Question: I have a simple QTreeView with a QFileSystemModel pointing to the root directory:
'''
#include "mainwindow.h"
#include <QApplication>
#include <QFileSystemModel>
#include <QtGui/QApplication>
#include <QtGui>
#include <QTreeView>
int main(int argc, char *argv[])
{
QApplication a(argc, argv);
QFileSystemModel *model = new QFileSystemModel;
QString dir("/");
model->setRootPath(dir);
QTreeView *tree = new QTreeView();
tree->setModel(model);
tree->setRootIndex(model->index((dir)));
tree->show();
return a.exec();
}
'''
It displays something like this:

The item I have selected above is '/usr/lib/clang'. How can I get the absolute path of the currently selected item?
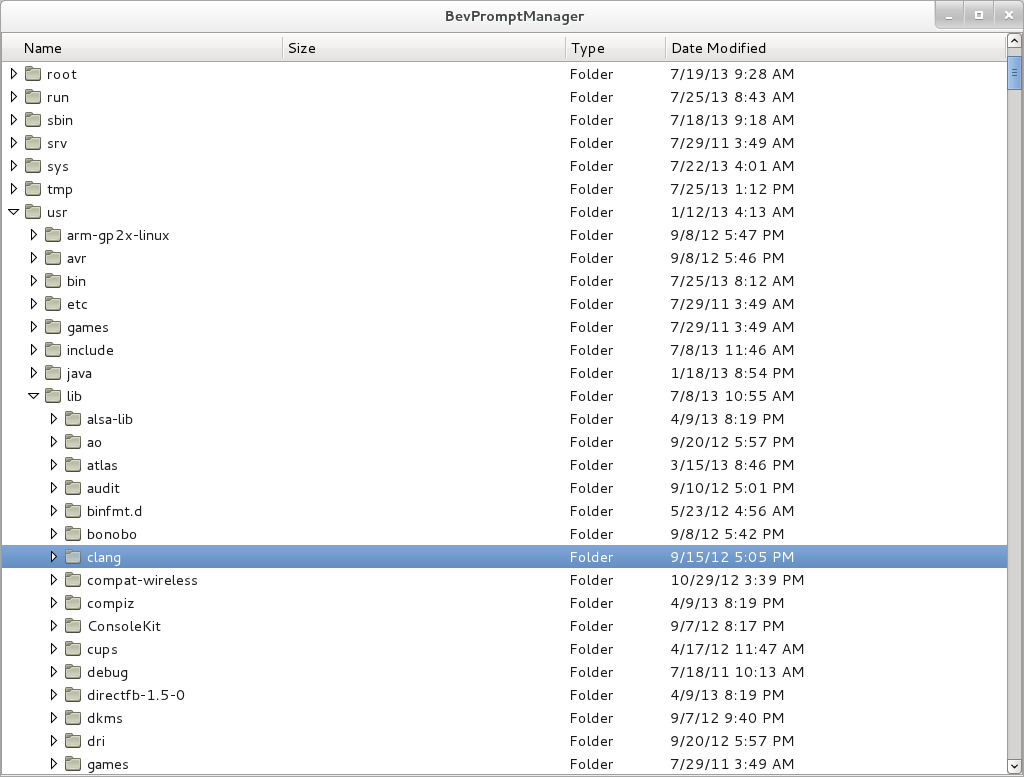
Answer: Use 'view->selectionModel()->selectedIndexes()' to obtain selected indexes and 'fileSystemModel->filePath()' to get path for these indexes.